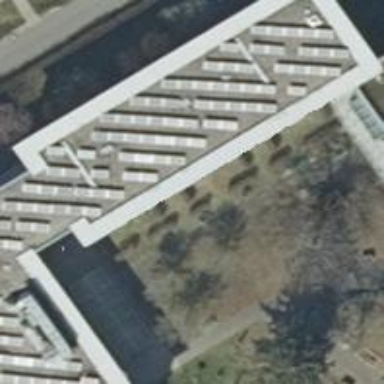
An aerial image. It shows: Nursing home building.